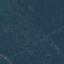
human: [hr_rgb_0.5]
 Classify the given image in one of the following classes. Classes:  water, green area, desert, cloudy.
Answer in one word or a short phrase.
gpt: green area